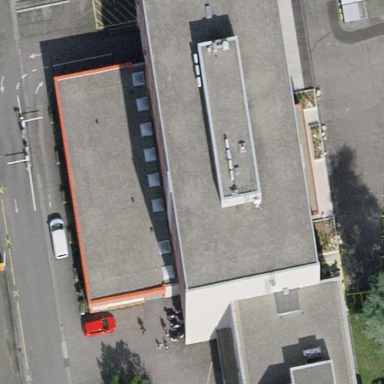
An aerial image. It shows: Commercial building.